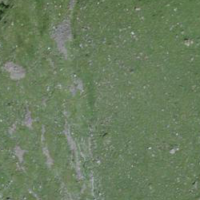
EUNIS habitat code: 23
Species observed at this site:
Parnassia palustris